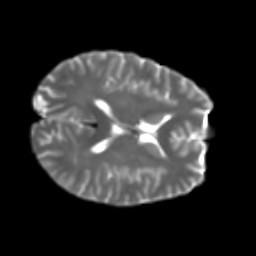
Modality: T2w
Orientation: axial
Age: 24
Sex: male
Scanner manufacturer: ge
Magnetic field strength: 3 T
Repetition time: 7.8 s
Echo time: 0.0606 s